Question: Writing two paragraphs, these are spaced apart. My paragraphs are very far and I don't understand why.
I tried to unlink css files, between the two paragraphs there was an empty line: missing in the code.
My page:
'''
<div class="sharp">
<p class="title">Chi sono?</p><p class="content">Seguimi su Twitter!</p>
</div>
'''
All my CSS:
'''
*{
margin: 0;
height: 100%;
}
.title{
color: #2d3436;
text-align: center;
text-shadow: 3px 2px #b2bec3;
font-size: 50px;
font-weight: bold;
}
.content{
color: #2d3436;
text-align: center;
text-shadow: 2px 1px #b2bec3;
font-size: 25px;
font-weight: lighter;
}
hr {
width: 95%;
height: 2px;
margin-left: auto;
margin-right: auto;
background-color:#666;
border: 0 none;
margin-top: 20px;
margin-bottom:20px;
}
.space{
height: 100px;
}
.dark{
margin: auto;
padding: 20px;
background: #000;
color: #fff;
width: 85%;
height: 80px;
}
.sharp{
margin: auto;
padding: 20px;
background: #fff;
border-radius: 25px;
border: 1px solid #dfe4ea;
width: 85%;
box-shadow: 5px 10px 8px #888888;
}
body{
width: 100%;
background-image: linear-gradient(45deg,#ced6e0,#ced6e0);
background-repeat: no-repeat;
background-size: 4000px 4000px;
}
.img-container{
background-image: url(../data/images/hero.png);
height: 70%;
background-position: center;
background-repeat: no-repeat;
background-size: cover;
position: relative;
z-index:1;
}
.inner-container{
text-align: center;
width: 100%;
color: #fff;
position: absolute;
height: auto;
margin-top: 200px;
}
h1{
font-size: 7em;
font-family: "Shadows into Light", Sans Serif;
}
h2{
margin-top: -17px;
font-family: "Source Sans Pro", Sans Serif;
font-size: 1.7em;
text-align: center;
font-weight:400;
}
a{
margin-top: 20px;
font-size: 1.3em;
font-family: "Source Sans Pro", Sans Serif;
}
.btn{
display: inline-block;
width: 200px;
font-weight: bold;
padding: 10px;
color: #fff;
border: 4px solid #fff;
text-align: center;
outline: none;
text-decoration: none;
transition: background-color 0.2s ease-out, color 0.2s ease-out;
}
.btn:hover,.btn:active{
background-color: #fff;
color: #000;
transition: background-color 0.3s ease-in, color 0.3s ease-in;
}
@media only screen and (max-width: 920px){
.inner-container{
margin-top: 100 px;
}
}
@media only screen and (max-width: 540px){
.inner-container{
margin-top: 150px;
}
h1{
font-size: 5em;
}
h2{
font-size: 1.4em;
}
'''
The two paragraphs are too far apart. I hope someone can help me...[How the page looks.][1]

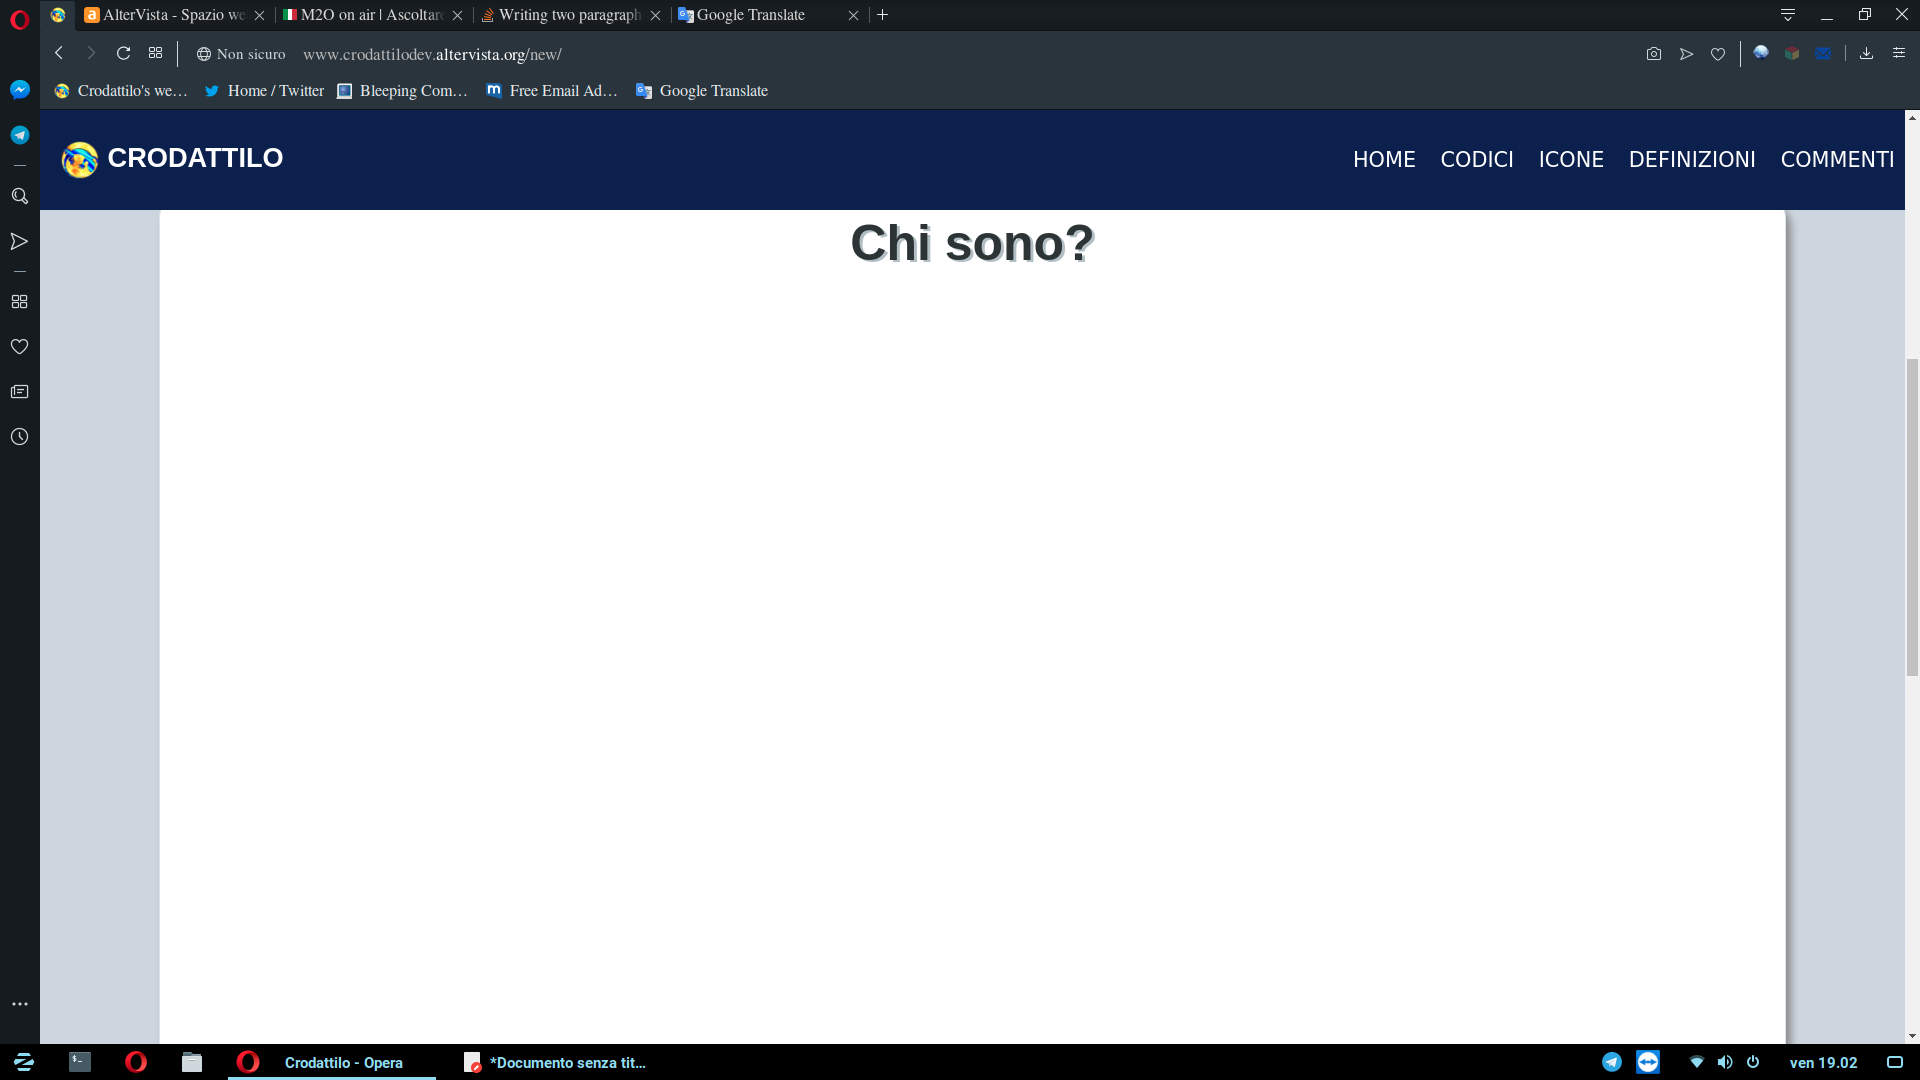
Answer: Problem solved by giving
'''
height: 10%;
'''
to the paragraphs.